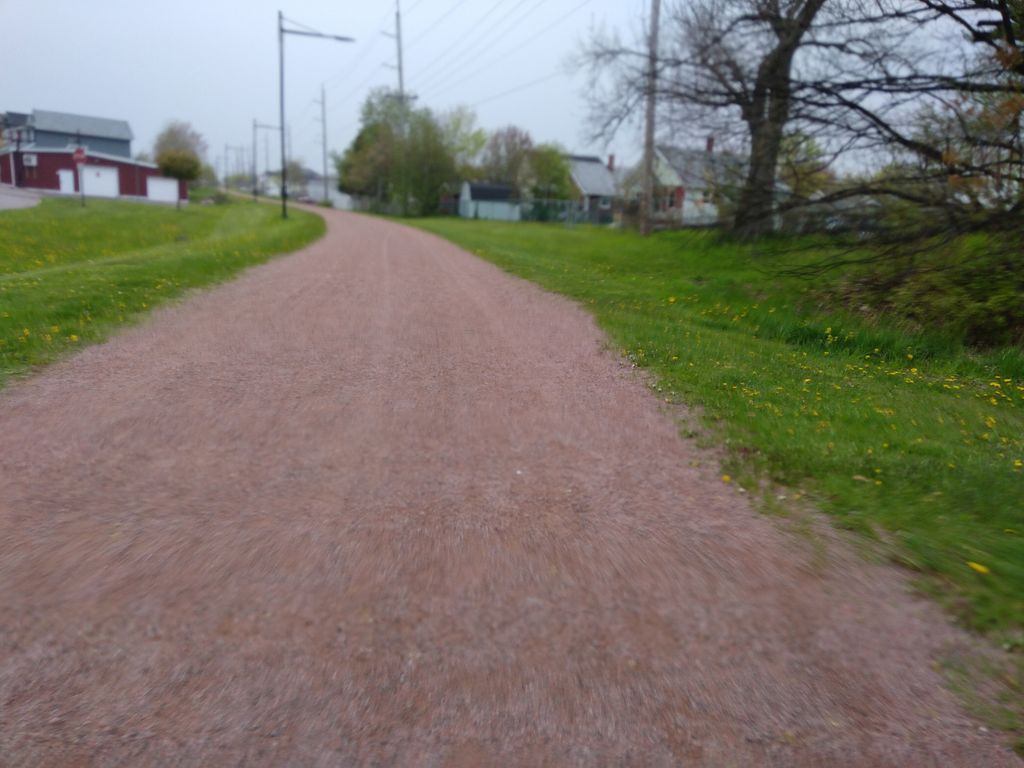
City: charlottetown